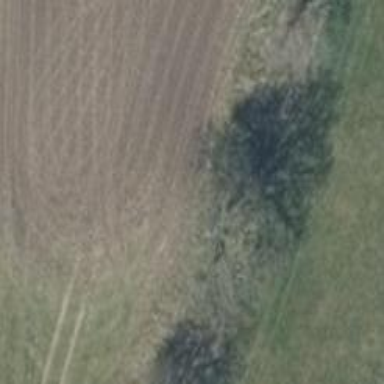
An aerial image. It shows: Deciduous tree with broadleaved leaves.